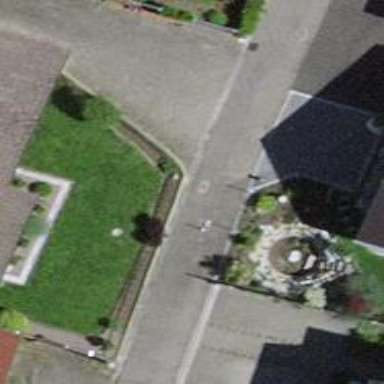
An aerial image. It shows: Bollard.